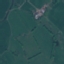
Land use / land cover: Pasture